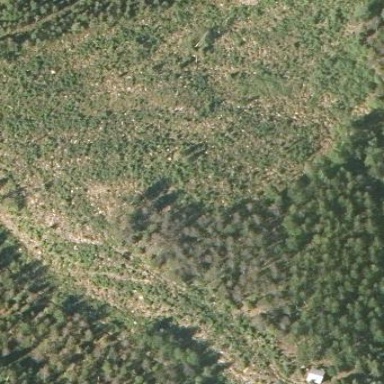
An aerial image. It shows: Clearcut man-made area surrounded by scrub vegetation.